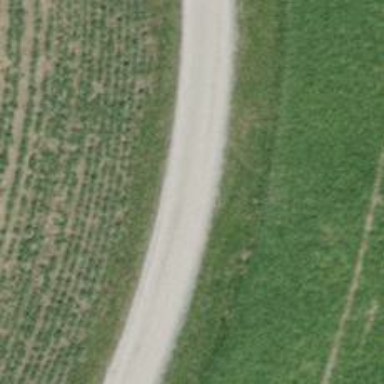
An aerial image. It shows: Gravel track with grade 2 tracktype.